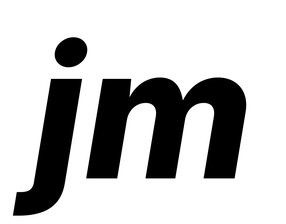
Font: Inter-Italic_ExtraBold_Italic